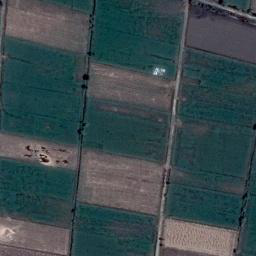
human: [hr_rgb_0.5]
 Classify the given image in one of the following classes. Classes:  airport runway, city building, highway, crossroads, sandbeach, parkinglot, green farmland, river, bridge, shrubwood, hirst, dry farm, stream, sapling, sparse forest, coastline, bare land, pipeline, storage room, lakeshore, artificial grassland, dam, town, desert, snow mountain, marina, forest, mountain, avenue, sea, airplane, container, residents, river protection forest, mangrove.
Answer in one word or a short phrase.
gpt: green farmland